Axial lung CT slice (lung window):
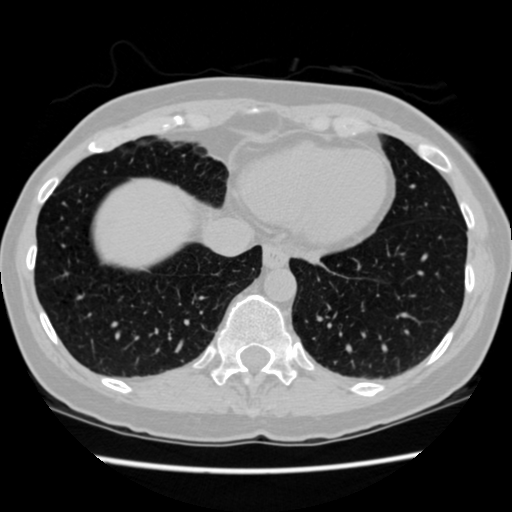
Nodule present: no